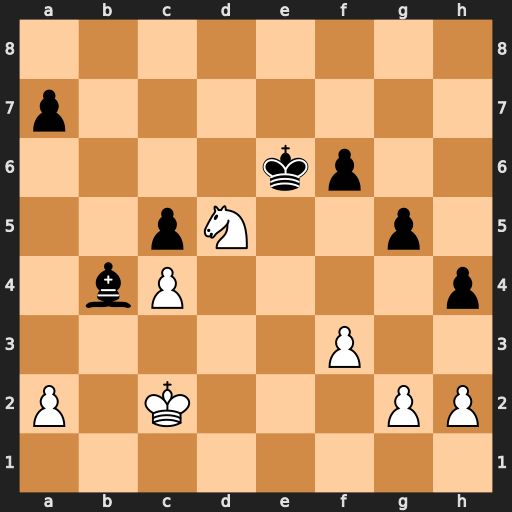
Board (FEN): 8/p7/4kp2/2pN2p1/1bP4p/5P2/P1K3PP/8
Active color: w
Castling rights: -
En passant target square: -
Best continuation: Nxb4 cxb4 Kb3